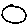
Label: circle